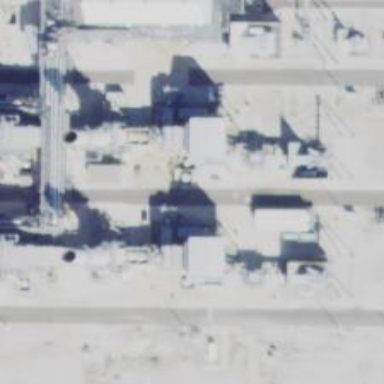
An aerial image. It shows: Gas turbine generator.